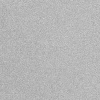
Atmospheric dust classification: dusty